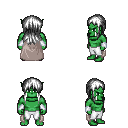
a pixel art fantasy rpg character, male body template, orc, green skin, gray cape, white pants, white unkempt hairstyle, white cloth bracers, four views (front, back, left, right), 2x2 character sprite sheet, small pixel art, hard edges, no anti-aliasing